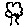
Label: tree